Interaction volume radius: 5 \u00c5
Interaction volume height: 15 \u00c5
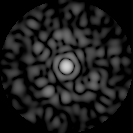
Disorder parameter: 0.8612